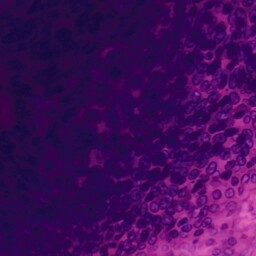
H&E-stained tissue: Colon